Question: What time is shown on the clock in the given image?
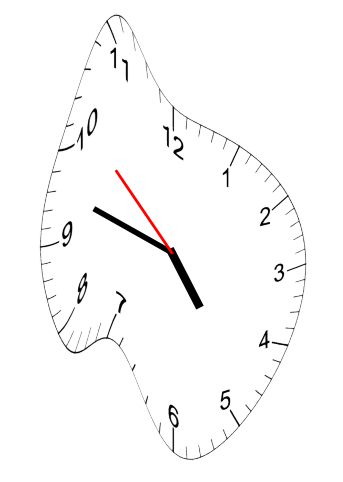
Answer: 04:47:52